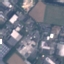
Label: Industrial